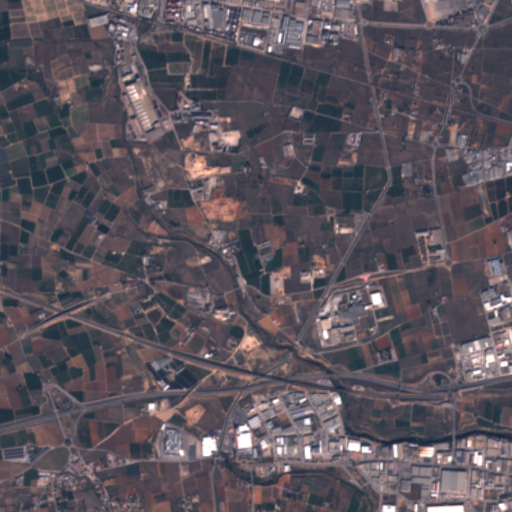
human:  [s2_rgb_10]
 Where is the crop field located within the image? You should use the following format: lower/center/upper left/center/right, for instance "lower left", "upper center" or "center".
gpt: The crop field is located in the lower of the image.
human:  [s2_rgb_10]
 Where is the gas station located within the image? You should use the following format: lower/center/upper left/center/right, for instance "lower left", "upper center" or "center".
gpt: The gas station is located in the lower center of the image.
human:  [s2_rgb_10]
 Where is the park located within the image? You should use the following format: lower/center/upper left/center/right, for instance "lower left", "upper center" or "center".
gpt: The park is located in the lower right of the image.
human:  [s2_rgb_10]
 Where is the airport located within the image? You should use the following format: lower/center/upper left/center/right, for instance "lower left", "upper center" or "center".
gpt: There is no airport in the image.